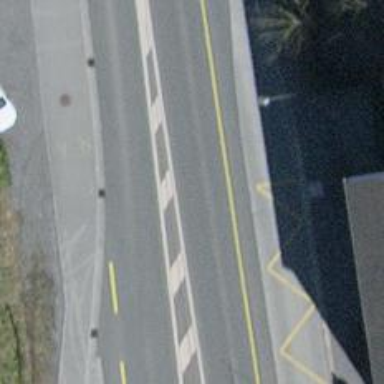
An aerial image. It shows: Public transport stop position.